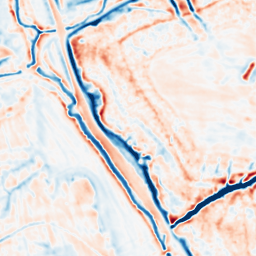
Category: multiscale
Decomposition family: dog_multiscale
Decomposition parameters: sigma_ratio: 1.6
n_scales: 3
base_sigma: 1
Upsampling method: lanczos
Upsampling parameters: scale: 8
Upsampling scale: 8